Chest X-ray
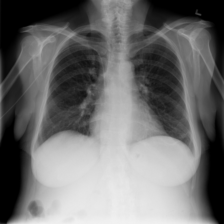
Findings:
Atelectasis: positive
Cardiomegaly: negative
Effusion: negative
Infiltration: positive
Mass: negative
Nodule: negative
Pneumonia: negative
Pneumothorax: negative
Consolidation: negative
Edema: negative
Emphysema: negative
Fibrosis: negative
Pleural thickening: negative
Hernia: negative